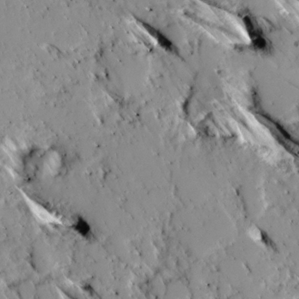
Label: non_frost